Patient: sex M, age 43
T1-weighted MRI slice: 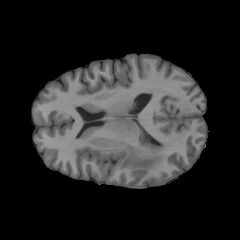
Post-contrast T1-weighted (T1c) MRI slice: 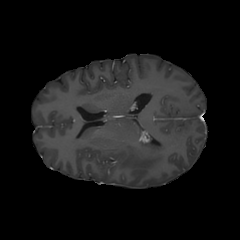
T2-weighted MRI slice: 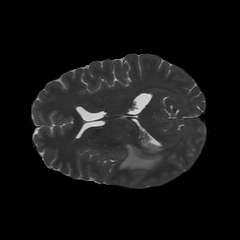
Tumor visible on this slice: yes
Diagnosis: Glioblastoma, IDH-wildtype
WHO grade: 4